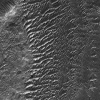
Atmospheric dust classification: not_dusty